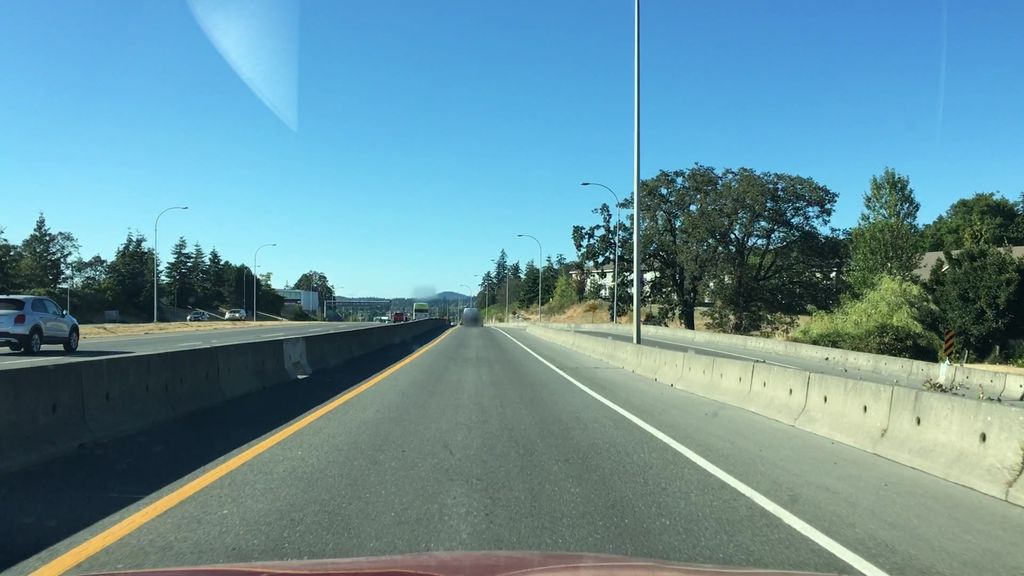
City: victoria